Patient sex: M
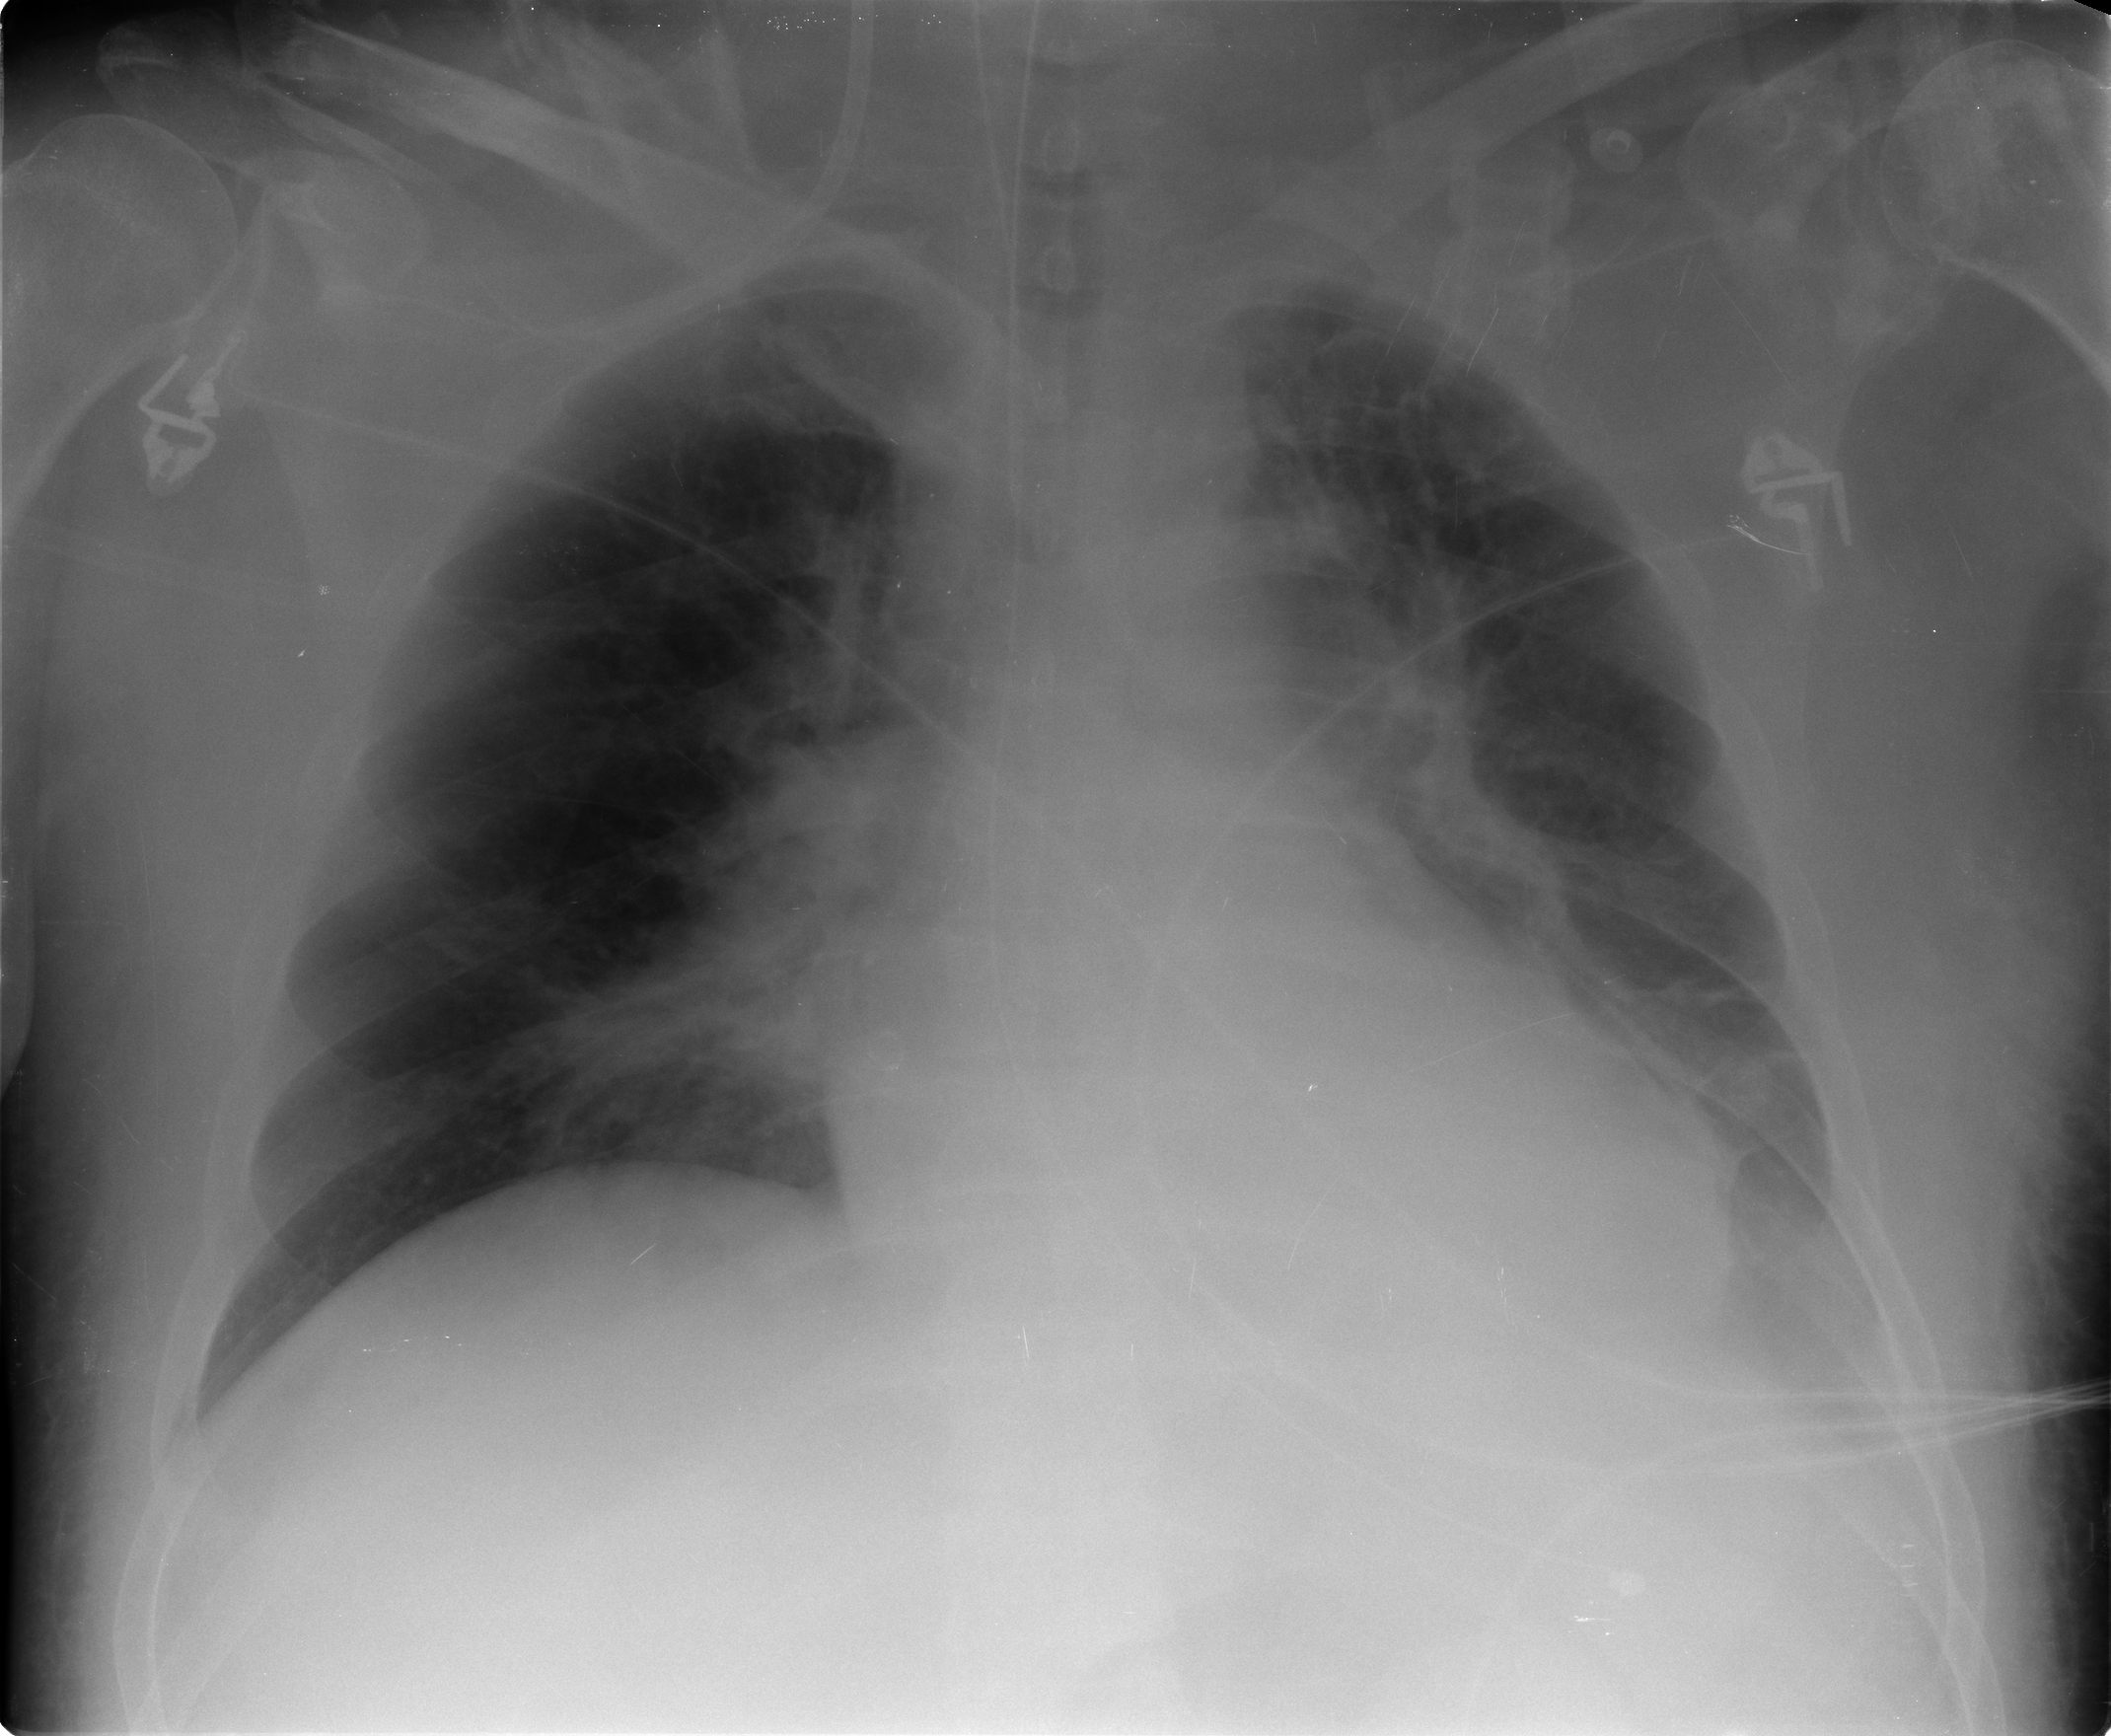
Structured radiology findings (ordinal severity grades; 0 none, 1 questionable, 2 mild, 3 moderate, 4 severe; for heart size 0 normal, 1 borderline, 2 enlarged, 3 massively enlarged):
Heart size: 2
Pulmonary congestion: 2
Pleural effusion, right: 0
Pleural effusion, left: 2
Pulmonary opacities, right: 2
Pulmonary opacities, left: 2
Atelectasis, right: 2
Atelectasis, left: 2